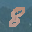
Label: 8